Question: I have two entities: and .

assign the relationship when I save
'''
Item *item = [NSEntityDescription insertNewObjectForEntityForName:@"Item"
inManagedObjectContext:self.managedObjectContext];
Note *note = [NSEntityDescription insertNewObjectForEntityForName:@"Note"
inManagedObjectContext:self.managedObjectContext];
note.noteText = @"test";
[note setInItem:item]; //set relationship??
[self.managedObjectContext save:nil]; // write to database
'''
When I load the data, Item attributes are loaded, but I do not know how to load the note.noteText for this item.
'''
self.itemNameTextField.text = self.item.name;
...
...
self.itemNoteTextField.text = ????????????
'''
Thanks!
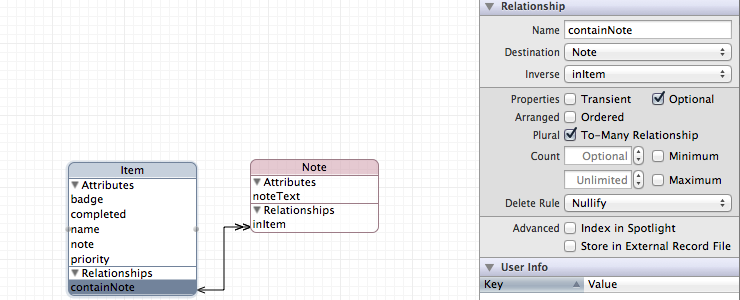
Answer: If 'item' is an object then 'item.containNote' is the set of all related objects. You can iterate over the notes with
'''
for (Note *note in item.containNote) {
NSString *text = note.Text;
// Now you can create a text field for this note and display the text ...
}
'''